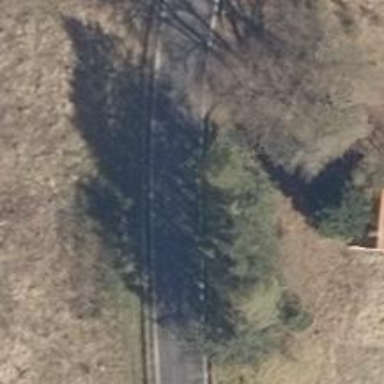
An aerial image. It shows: Secondary road with asphalt surface.